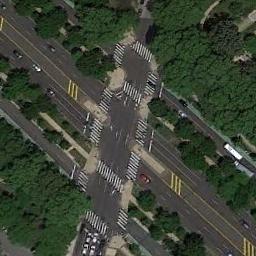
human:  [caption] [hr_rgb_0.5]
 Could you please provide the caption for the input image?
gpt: A tilted intersection with normal traffic located in a green area .

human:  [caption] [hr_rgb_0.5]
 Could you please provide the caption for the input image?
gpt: There are red cars at the intersection .

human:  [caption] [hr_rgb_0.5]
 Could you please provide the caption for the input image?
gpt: There are many trees near the intersection .

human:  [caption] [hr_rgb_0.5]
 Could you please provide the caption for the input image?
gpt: There are several moving vehicles on the road at the intersection, And there are many trees around the intersection .

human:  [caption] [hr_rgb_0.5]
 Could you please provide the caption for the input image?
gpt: There are many green trees around the intersection .